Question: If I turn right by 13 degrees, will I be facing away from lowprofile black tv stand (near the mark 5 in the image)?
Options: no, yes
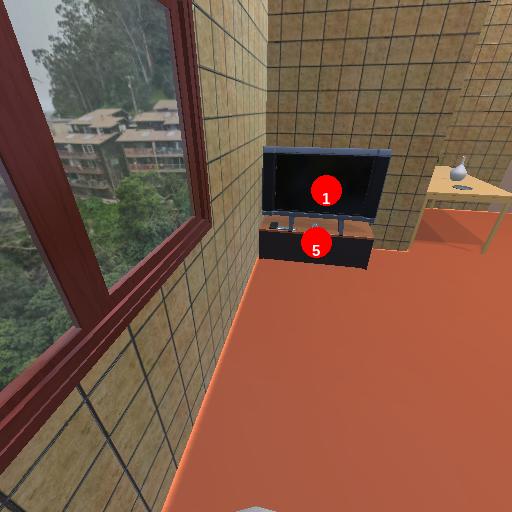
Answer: no